Aerial crown-view tile of a tropical tree (Barro Colorado Island, Panama), acquired 20250217:
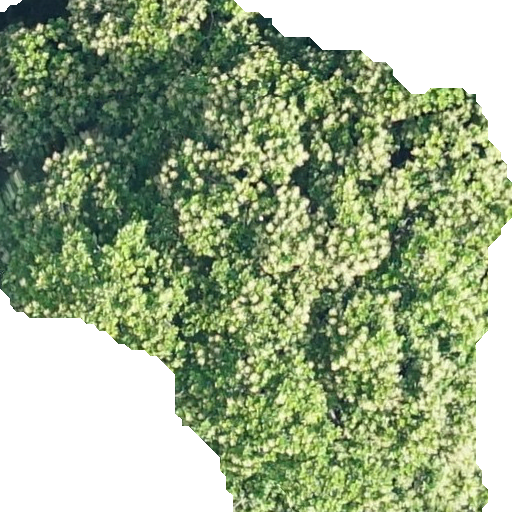
Species: Anacardium excelsum
GBIF accepted scientific name: Anacardium excelsum
Crown area: 336.616 m²